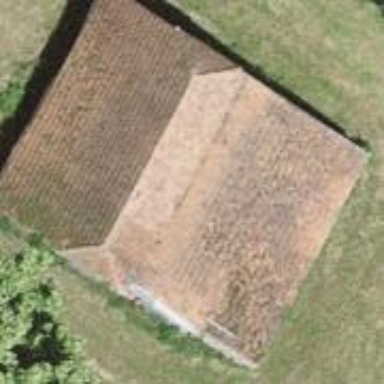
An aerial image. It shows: Barn.